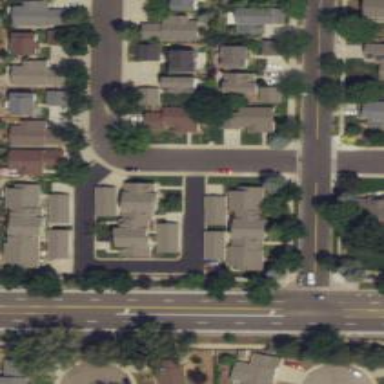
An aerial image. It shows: Residential road.